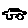
Label: car